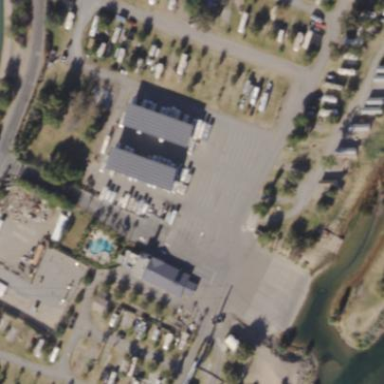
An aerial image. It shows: Caravan site for tourism.